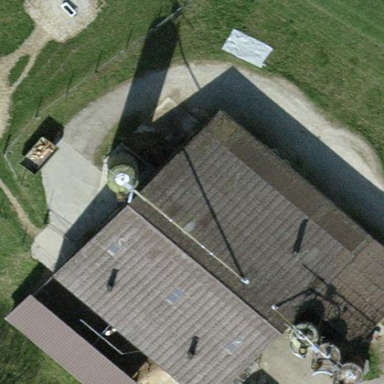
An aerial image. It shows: Gabled roof on farm auxiliary building.